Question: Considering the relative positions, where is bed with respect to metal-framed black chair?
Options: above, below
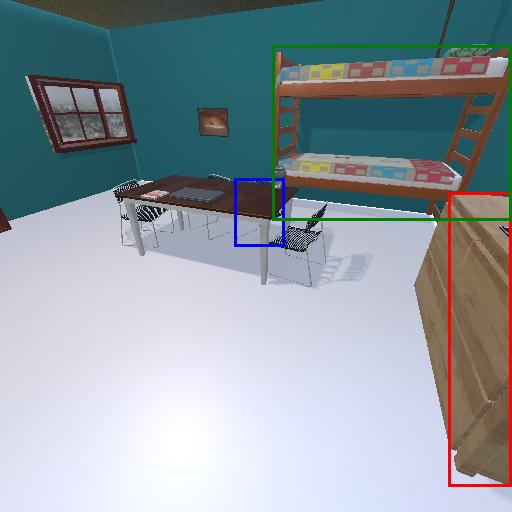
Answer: above